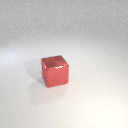
large red metal cube